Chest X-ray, AP view. Patient: 31 years old, sex M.
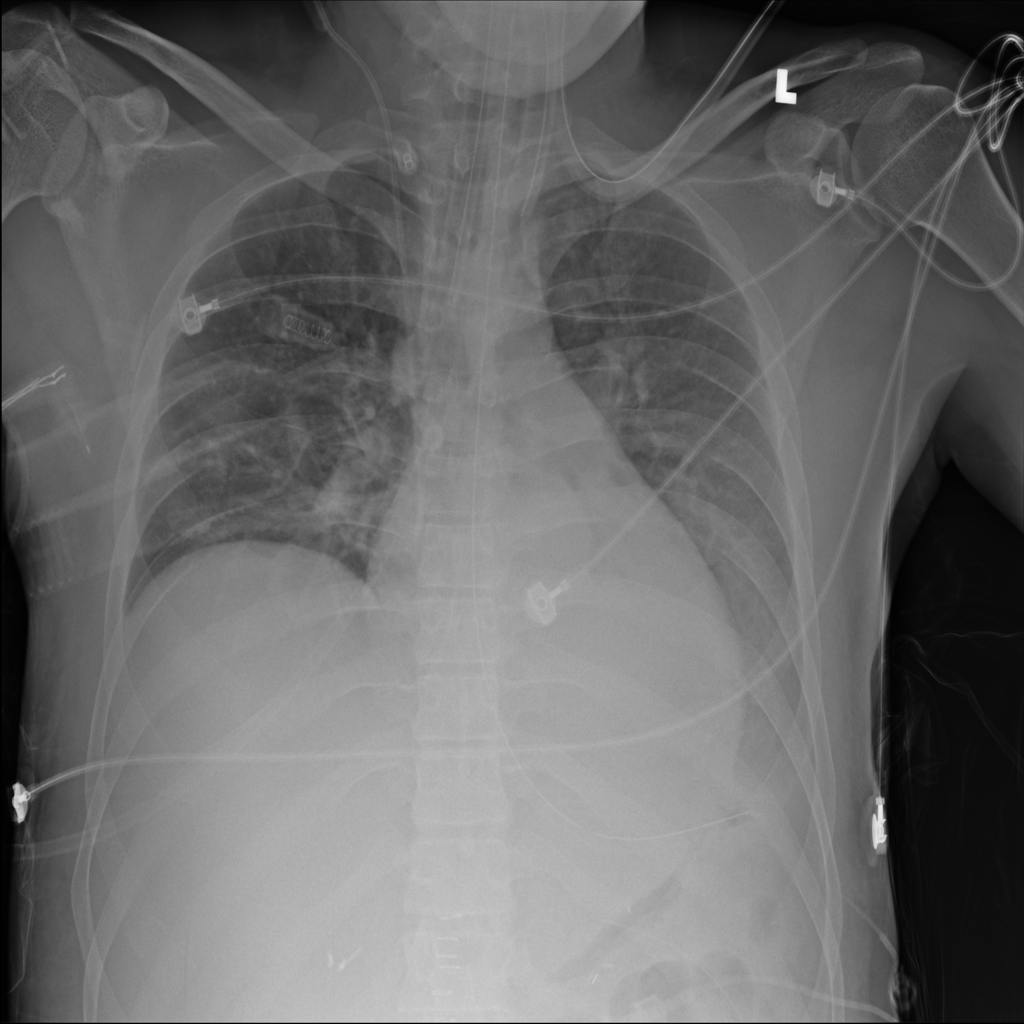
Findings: Infiltration